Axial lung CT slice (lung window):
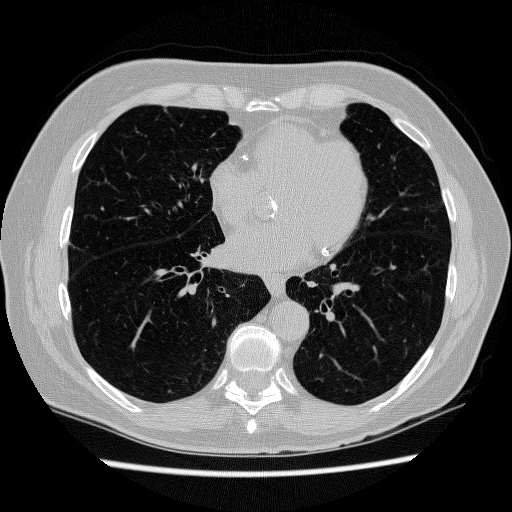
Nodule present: no